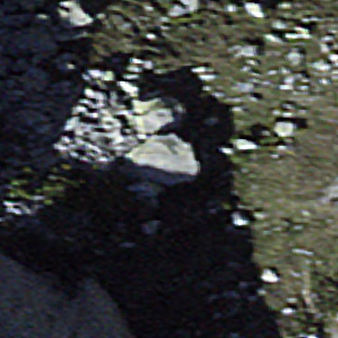
Label: bouldering_area